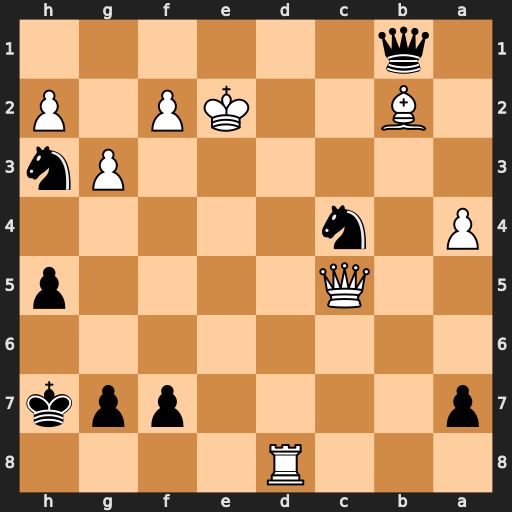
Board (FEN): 3R4/p4ppk/8/2Q4p/P1n5/6Pn/1B2KP1P/1q6
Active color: b
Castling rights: -
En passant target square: -
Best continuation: Ng1#